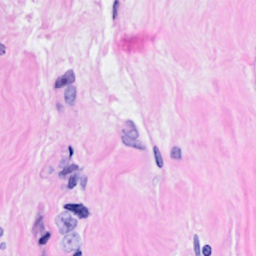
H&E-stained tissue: Breast